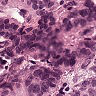
Metastatic tissue present: yes